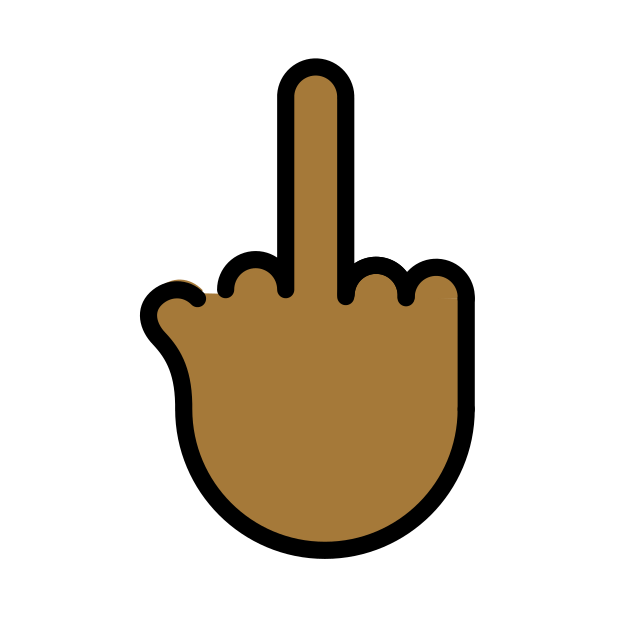
middle finger: medium-dark skin tone